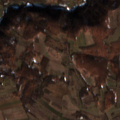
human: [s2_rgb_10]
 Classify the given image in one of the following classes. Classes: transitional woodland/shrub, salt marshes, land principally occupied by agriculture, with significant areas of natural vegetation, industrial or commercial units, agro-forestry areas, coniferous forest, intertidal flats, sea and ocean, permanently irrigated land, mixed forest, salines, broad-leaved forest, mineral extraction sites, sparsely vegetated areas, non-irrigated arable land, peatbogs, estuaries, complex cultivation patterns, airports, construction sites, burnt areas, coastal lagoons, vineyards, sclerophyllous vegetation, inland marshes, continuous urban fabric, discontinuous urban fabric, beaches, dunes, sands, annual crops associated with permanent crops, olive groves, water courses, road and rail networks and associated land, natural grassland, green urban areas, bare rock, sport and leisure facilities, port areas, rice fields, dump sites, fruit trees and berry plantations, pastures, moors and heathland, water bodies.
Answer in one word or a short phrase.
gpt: discontinuous urban fabric, complex cultivation patterns, land principally occupied by agriculture, with significant areas of natural vegetation, broad-leaved forest